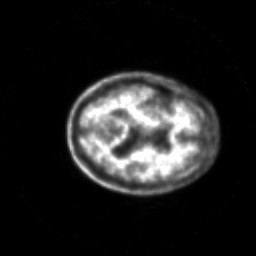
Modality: PET
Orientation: axial
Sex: female
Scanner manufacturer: siemens